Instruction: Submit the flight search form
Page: home
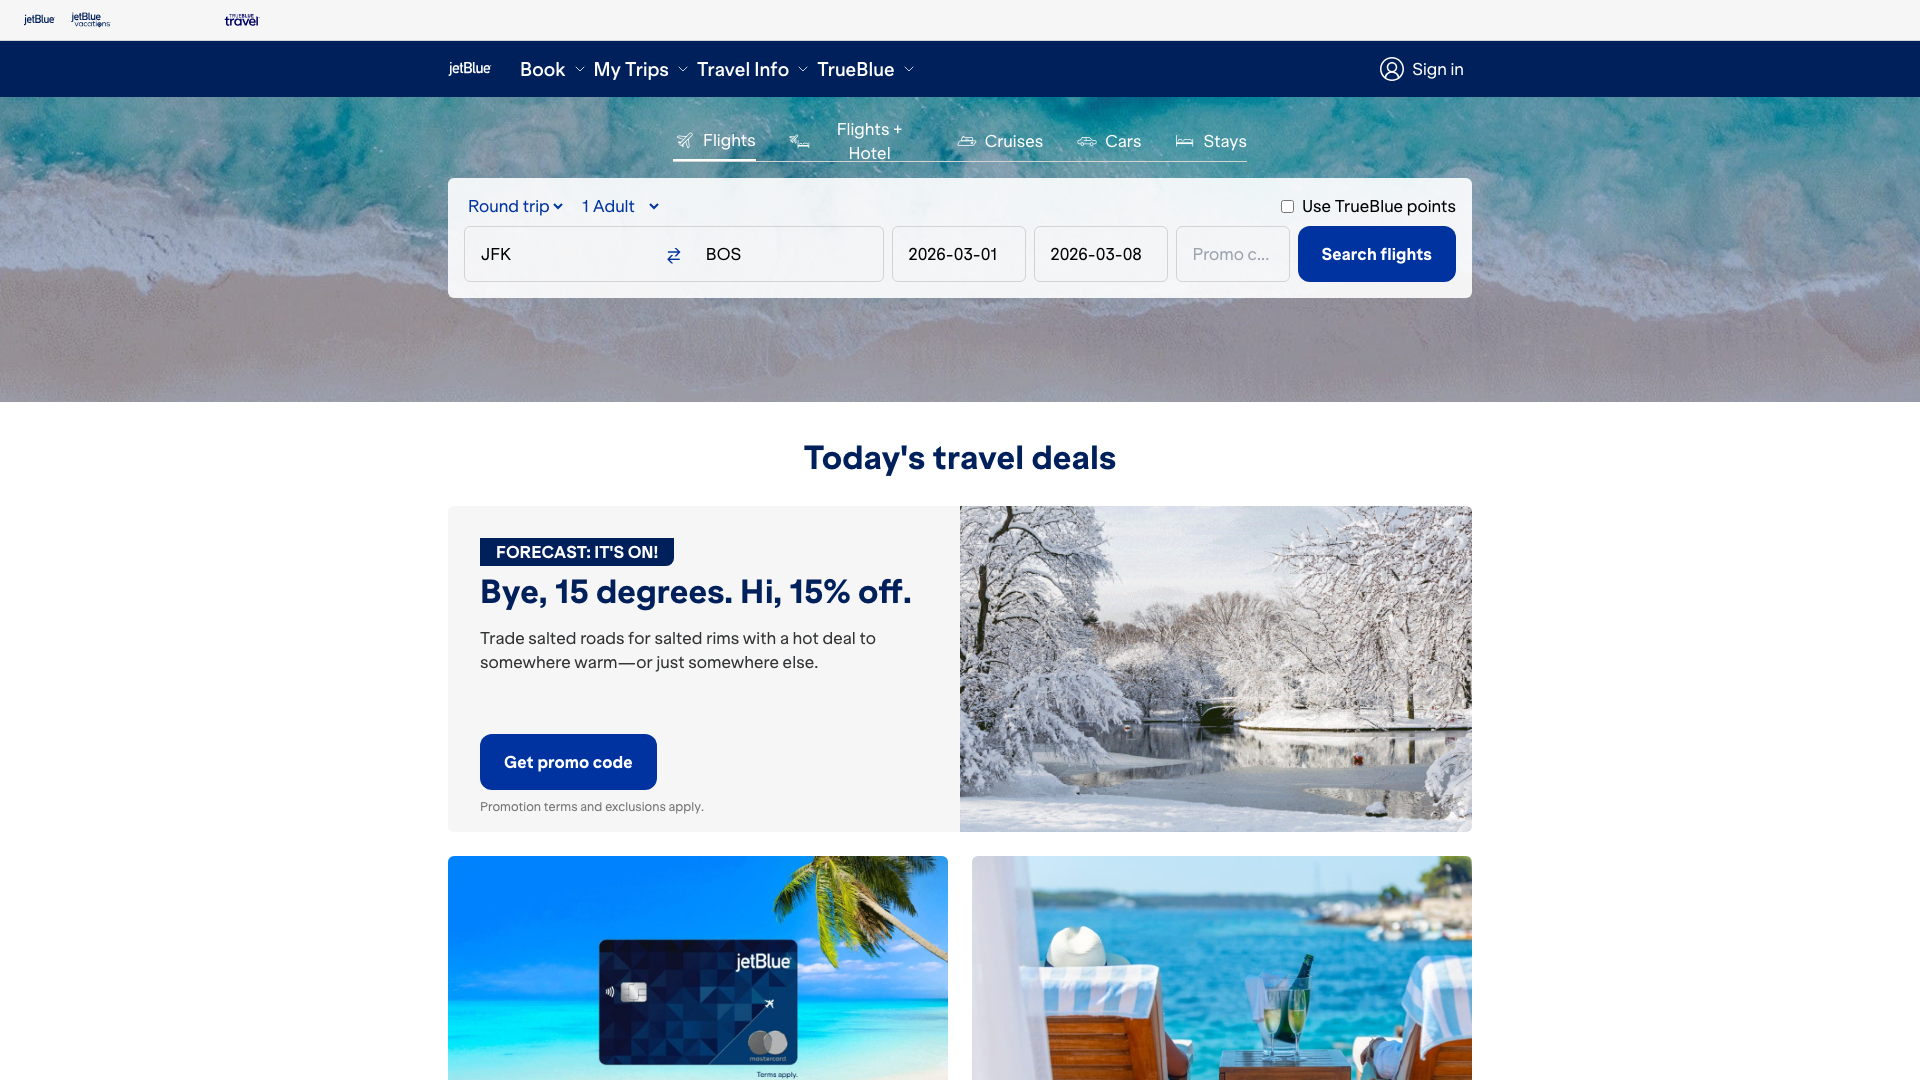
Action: click